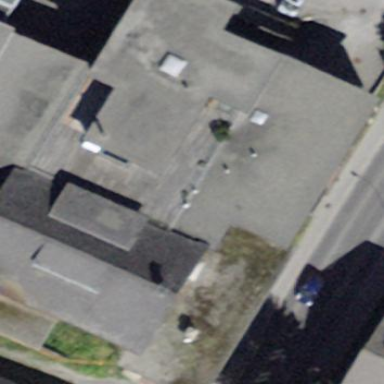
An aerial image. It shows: Building with flat roof.